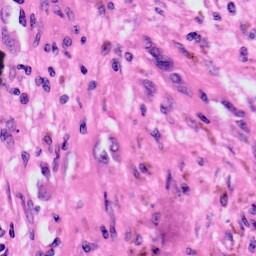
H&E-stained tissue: Skin